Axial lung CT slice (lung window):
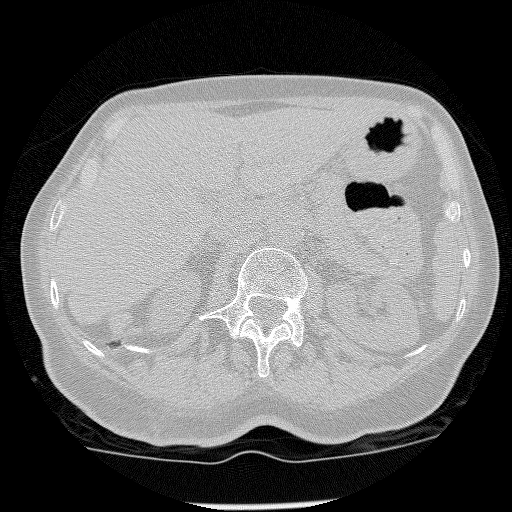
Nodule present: no